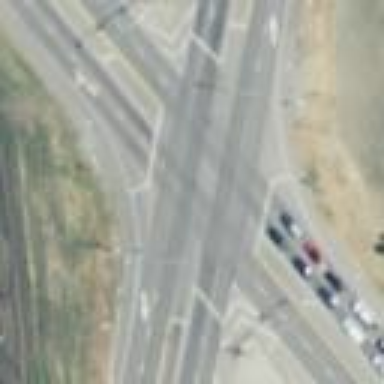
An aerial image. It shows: Roundabout.